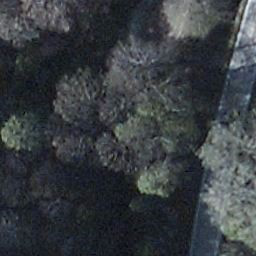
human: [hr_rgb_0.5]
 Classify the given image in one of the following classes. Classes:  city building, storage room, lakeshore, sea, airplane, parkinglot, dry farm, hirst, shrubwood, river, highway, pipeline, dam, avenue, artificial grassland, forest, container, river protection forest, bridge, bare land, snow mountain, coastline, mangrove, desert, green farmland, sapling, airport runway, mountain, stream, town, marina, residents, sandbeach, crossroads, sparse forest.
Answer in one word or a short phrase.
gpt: shrubwood